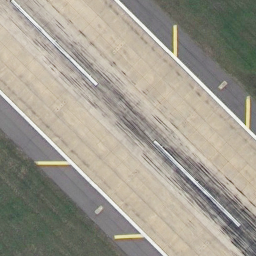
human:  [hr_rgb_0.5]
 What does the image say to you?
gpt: runway